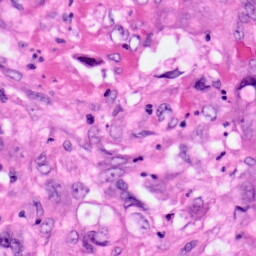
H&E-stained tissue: Pancreatic